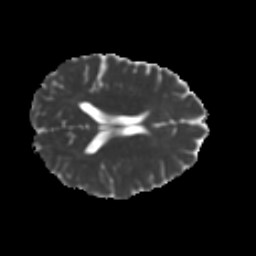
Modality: MD
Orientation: axial
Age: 45
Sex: female
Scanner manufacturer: ge
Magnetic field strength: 3 T
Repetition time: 7.8 s
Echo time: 0.0606 s